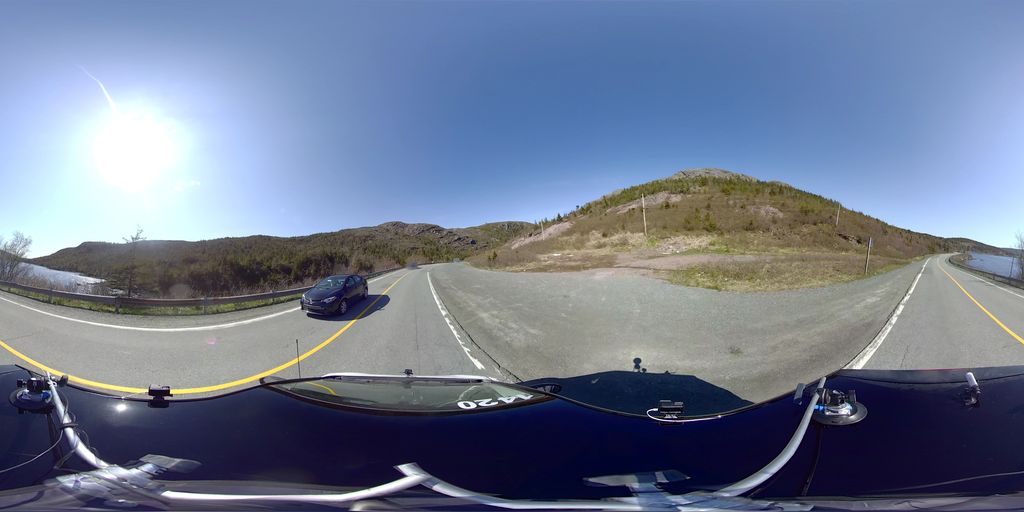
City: st_johns